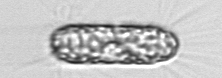
Label: Corethron_hystrix